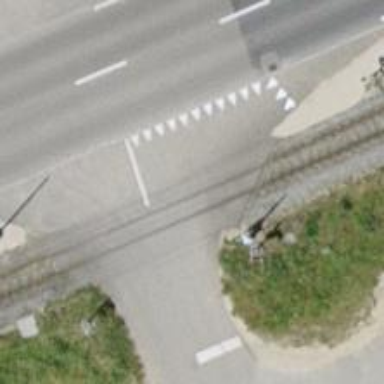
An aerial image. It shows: Level crossing along the railway.